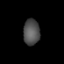
Tissue: prostate
Cell type: T cells
Senescence score: 0.3531
Nuclear area (px): 420
Mean DAPI intensity: 78.9